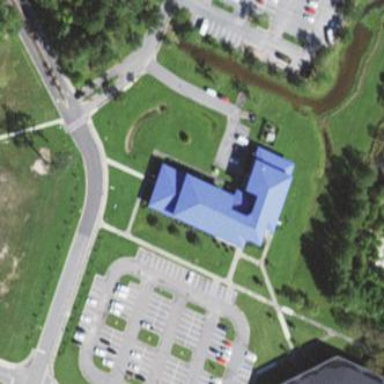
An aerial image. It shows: University building.